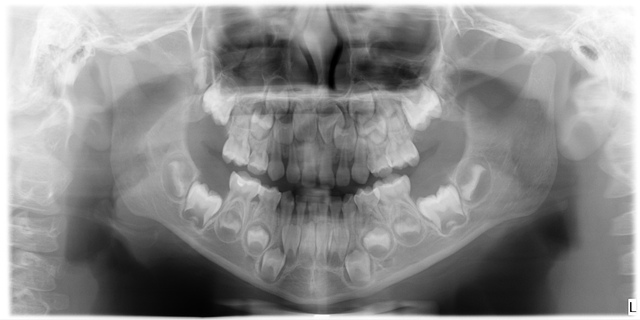
child